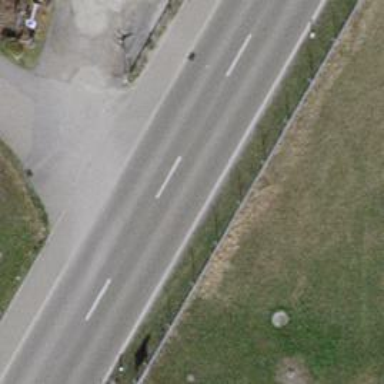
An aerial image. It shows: Residential road with asphalt surface. There is cycle track on the left side.